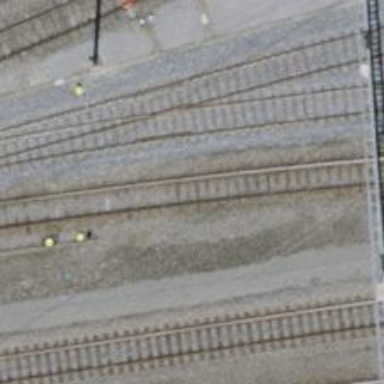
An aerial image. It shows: Single-track electrified railway with contact line.